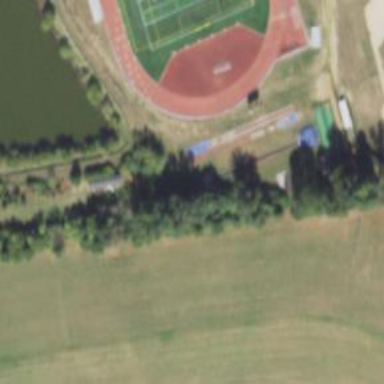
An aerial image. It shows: Long jump land for leisure activities.